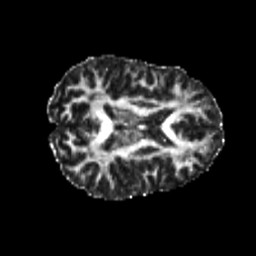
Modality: FA
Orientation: axial
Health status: healthy
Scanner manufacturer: philips
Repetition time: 7.393 s
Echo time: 0.08599 s